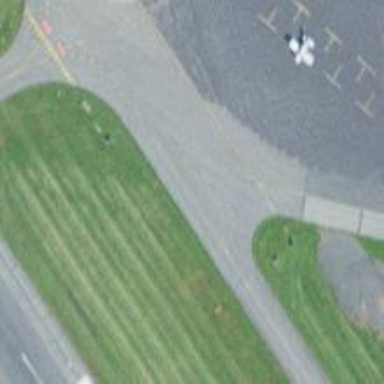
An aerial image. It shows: View of taxiway at the airport.